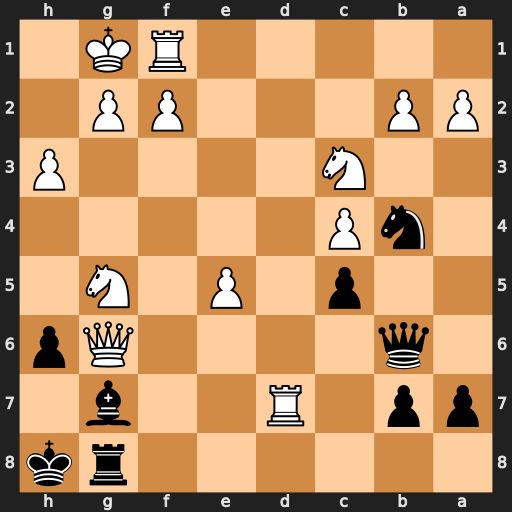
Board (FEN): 6rk/pp1R2b1/1q4Qp/2p1P1N1/1nP5/2N4P/PP3PP1/5RK1
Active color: b
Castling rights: -
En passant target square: -
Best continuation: Qxg6 Nf7+ Kh7